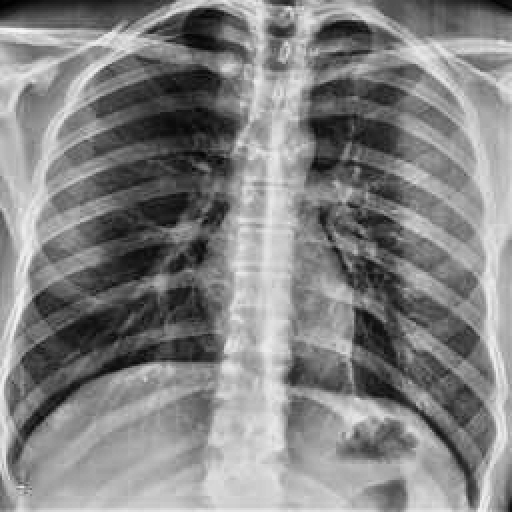
Finding: NORMAL